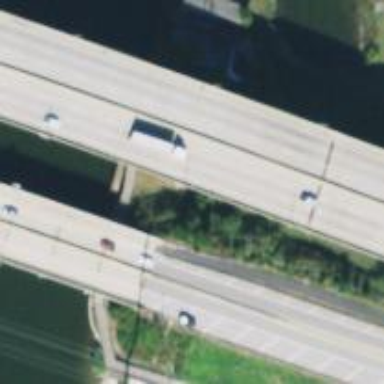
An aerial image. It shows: Asphalt cycleway on bridge.